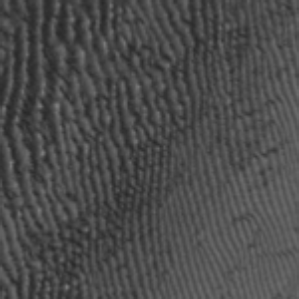
Label: frost